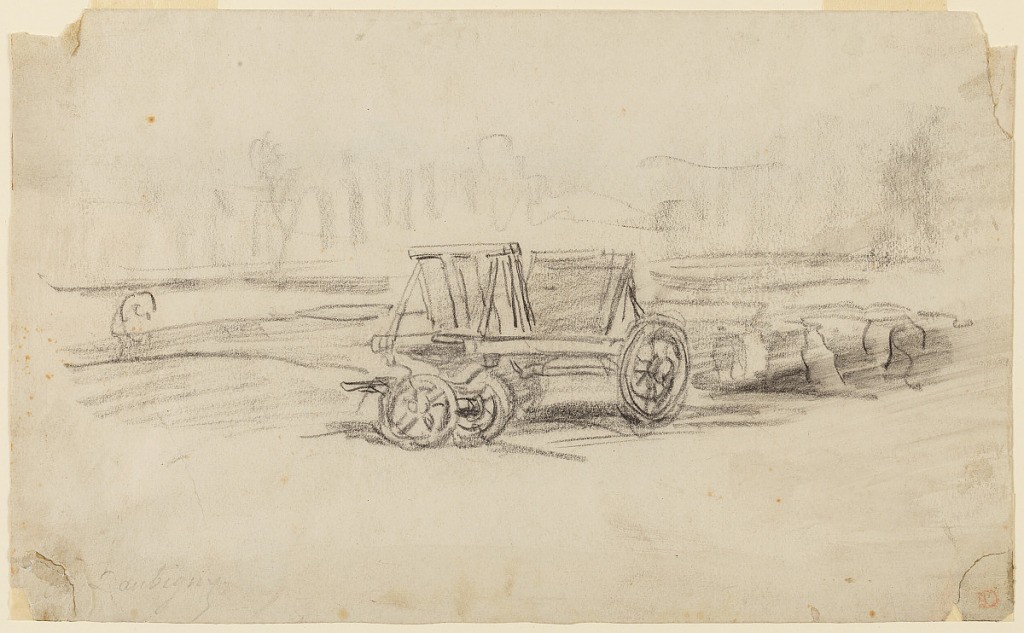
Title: A farm wagon
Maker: Charles Francois Daubigny, 1817-1878
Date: ca. 1850
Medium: Black crayon on paper
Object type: Drawing
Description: Shown with obliquely directed front axle and without tongue. Indistinct setting. Verso: small part of beginning of a sketch.